Field crop: maize
Growth stage: 1
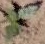
Species: datura